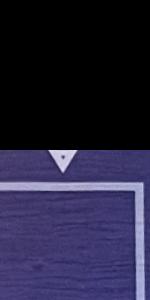
Label: Empty